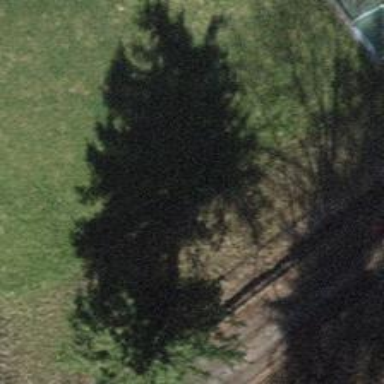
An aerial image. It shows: Urban area featuring tree as natural element.